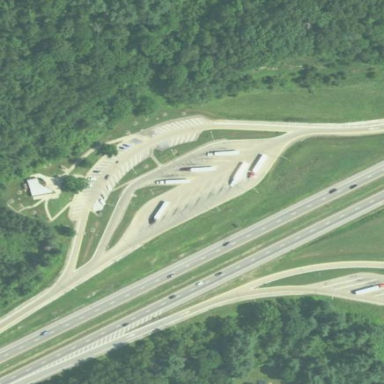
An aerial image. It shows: Rest area along the road.